Question: I am having problems selecting the right cells within my table view. My code is:
'''
class ViewController: UIViewController, UITableViewDataSource, UITableViewDelegate {
@IBOutlet weak var MyTableView: UITableView
var cellsArray = [ "0" , "1" , "2" , "3" , "4" , "5" , "6" , "7"]
override func viewDidLoad() {
super.viewDidLoad()
MyTableView.layer.borderWidth = 1
}
func tableView(_ tableView: UITableView, numberOfRowsInSection section: Int) -> Int {
return 8
}
func tableView(_ tableView: UITableView, cellForRowAt indexPath: IndexPath) -> UITableViewCell {
let cell = MyTableView.dequeueReusableCell(withIdentifier: "cells", for: indexPath)
cell.textLabel?.text = cellsArray[indexPath.row]
return cell
}
@IBAction func MyButtonClick(_ sender: Any) {
let myIndexPath = IndexPath(row: 4 ,section: 0)
let cell = MyTableView.cellForRow(at: myIndexPath)
cell?.backgroundColor = UIColor.yellow
}
'''
<URL>
The problem is when I press the button without scrolling the tableview nothing happens, but if I scroll down so the current view includes cells labeled 4/5/6 and press the button both cells labeled "4" and "0" have their background colors set to yellow.
I would ultimately like to know why this is the case since it's been effecting more than just background, like when doing a for loop to sum the cell heights to auto change the height of the tableview, the cells not in view crash the program as it's returning null.
Any help would be greatly appreciated on why is this!

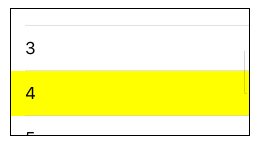
Answer: Cells are being reused - you can only get reference to the visible cells.
'''
let myIndexPath = IndexPath(row: 4 ,section: 0)
let cell = MyTableView.cellForRow(at: myIndexPath)
cell?.backgroundColor = UIColor.yellow
'''
'cell' in your case is nil when row number 4 isn't visible. If you wanna change behaviour in the cells you should modify the model and call for example 'reloadData' on your UITableView.